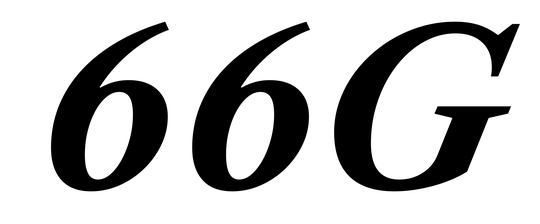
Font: LibreCaslonText-Italic_Bold_Italic